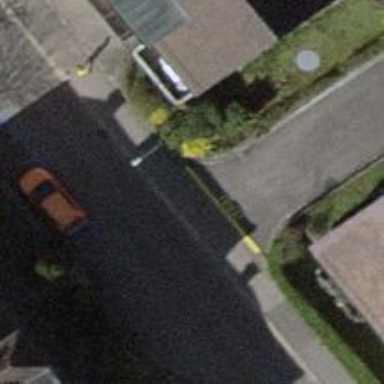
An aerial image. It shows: Unmarked crossing with traffic calming table on the road.